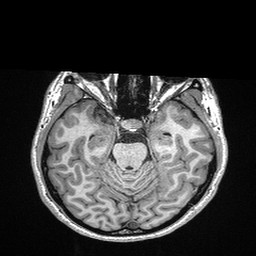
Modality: T1w
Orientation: coronal
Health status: healthy
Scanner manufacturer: siemens
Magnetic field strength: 3 T
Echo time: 0.00298 s